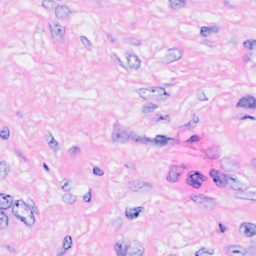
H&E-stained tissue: Breast